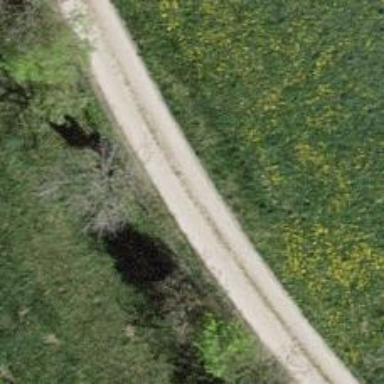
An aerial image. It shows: Gravel track with grade 2 tracktype.